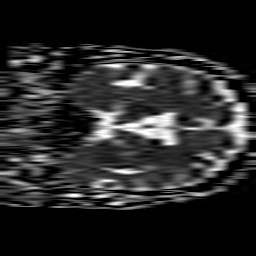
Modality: ADC
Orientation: coronal
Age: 70
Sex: male
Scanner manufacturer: philips
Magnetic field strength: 1.5 T
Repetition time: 3.542 s
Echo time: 0.09411 s